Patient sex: M
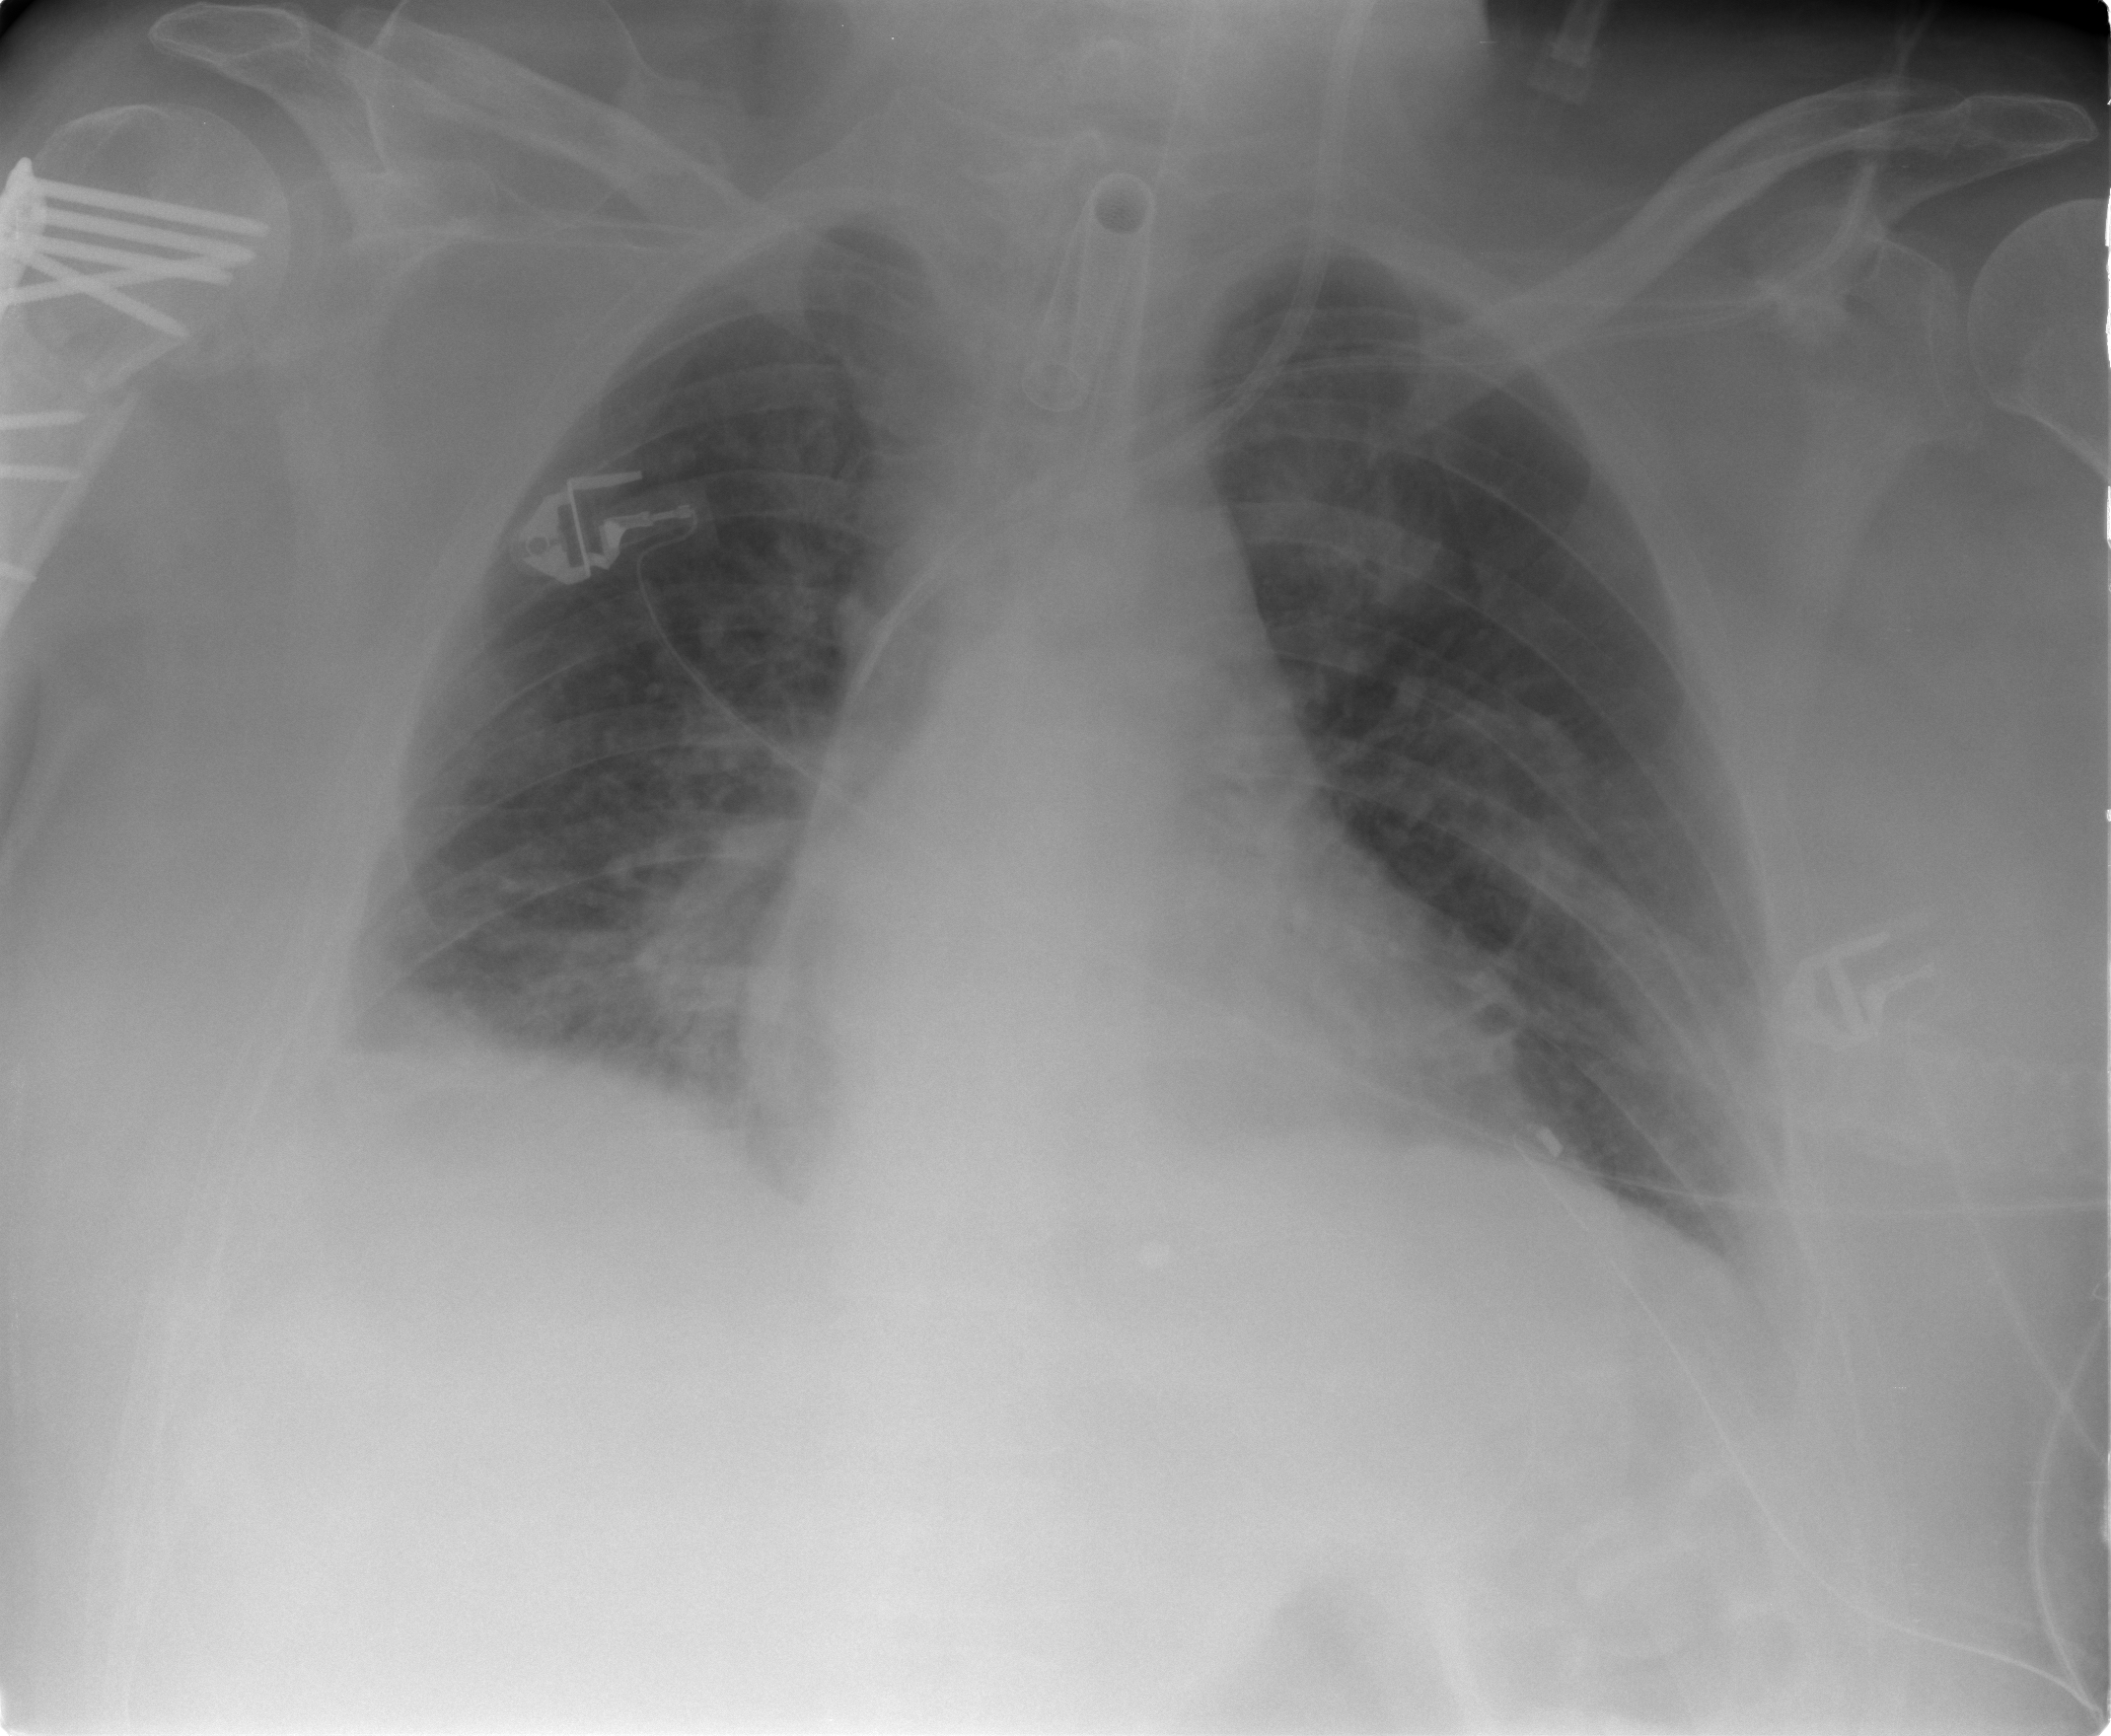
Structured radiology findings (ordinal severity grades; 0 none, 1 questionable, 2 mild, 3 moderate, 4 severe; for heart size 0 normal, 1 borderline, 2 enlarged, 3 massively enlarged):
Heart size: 2
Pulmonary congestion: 2
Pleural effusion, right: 1
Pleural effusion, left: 1
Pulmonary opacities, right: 1
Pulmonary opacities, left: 2
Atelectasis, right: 2
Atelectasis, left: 2